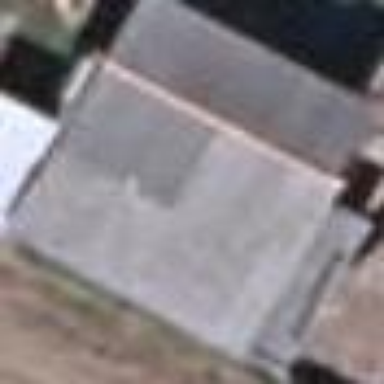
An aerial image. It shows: Shed.